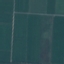
Label: Pasture